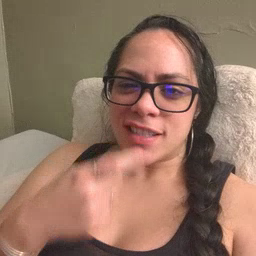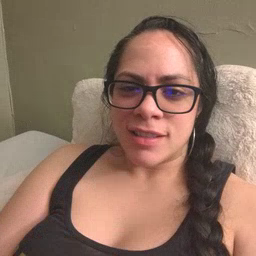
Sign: glasswindow